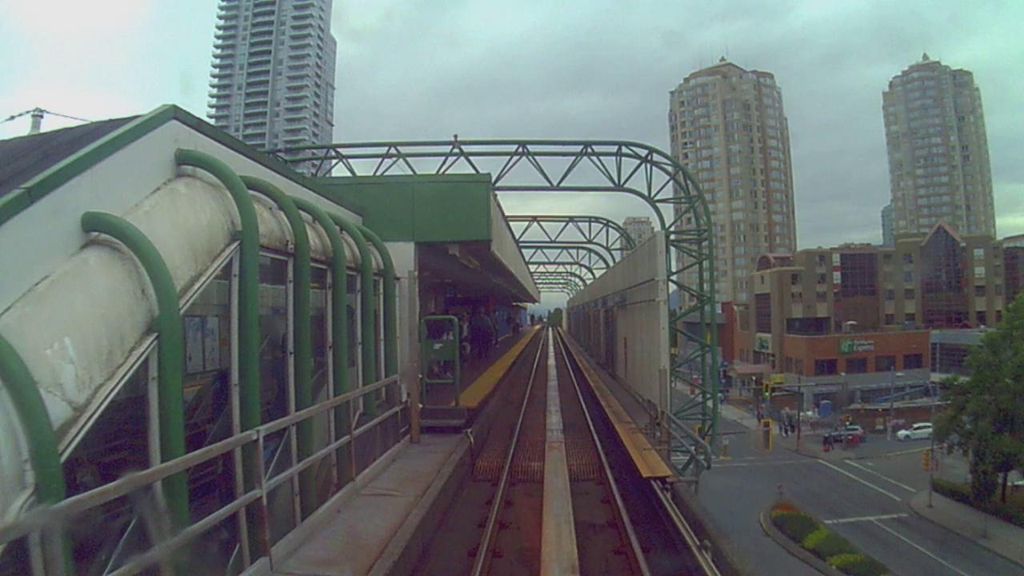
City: vancouver